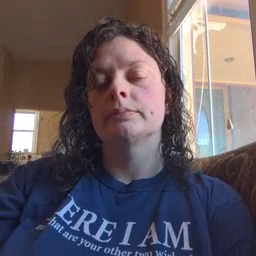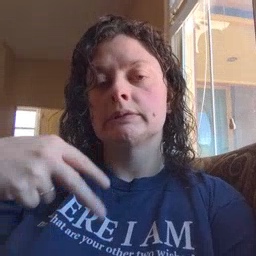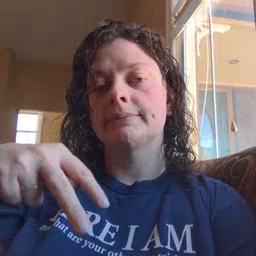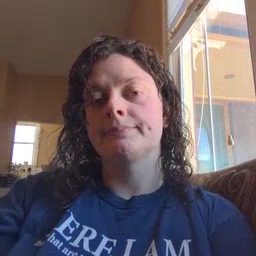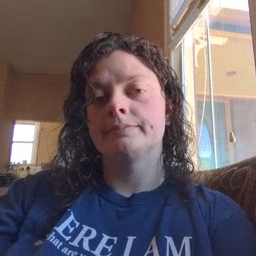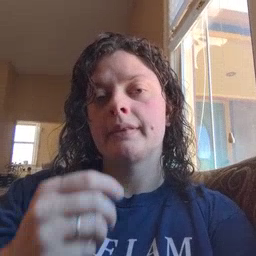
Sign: dance